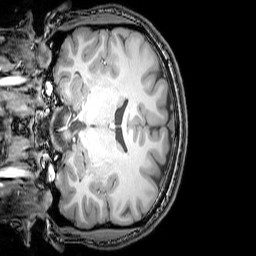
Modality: T1w
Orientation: coronal
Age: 24
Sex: male
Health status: healthy
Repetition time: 0.081 s
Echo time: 0.037 s